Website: bh-photo
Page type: gifting
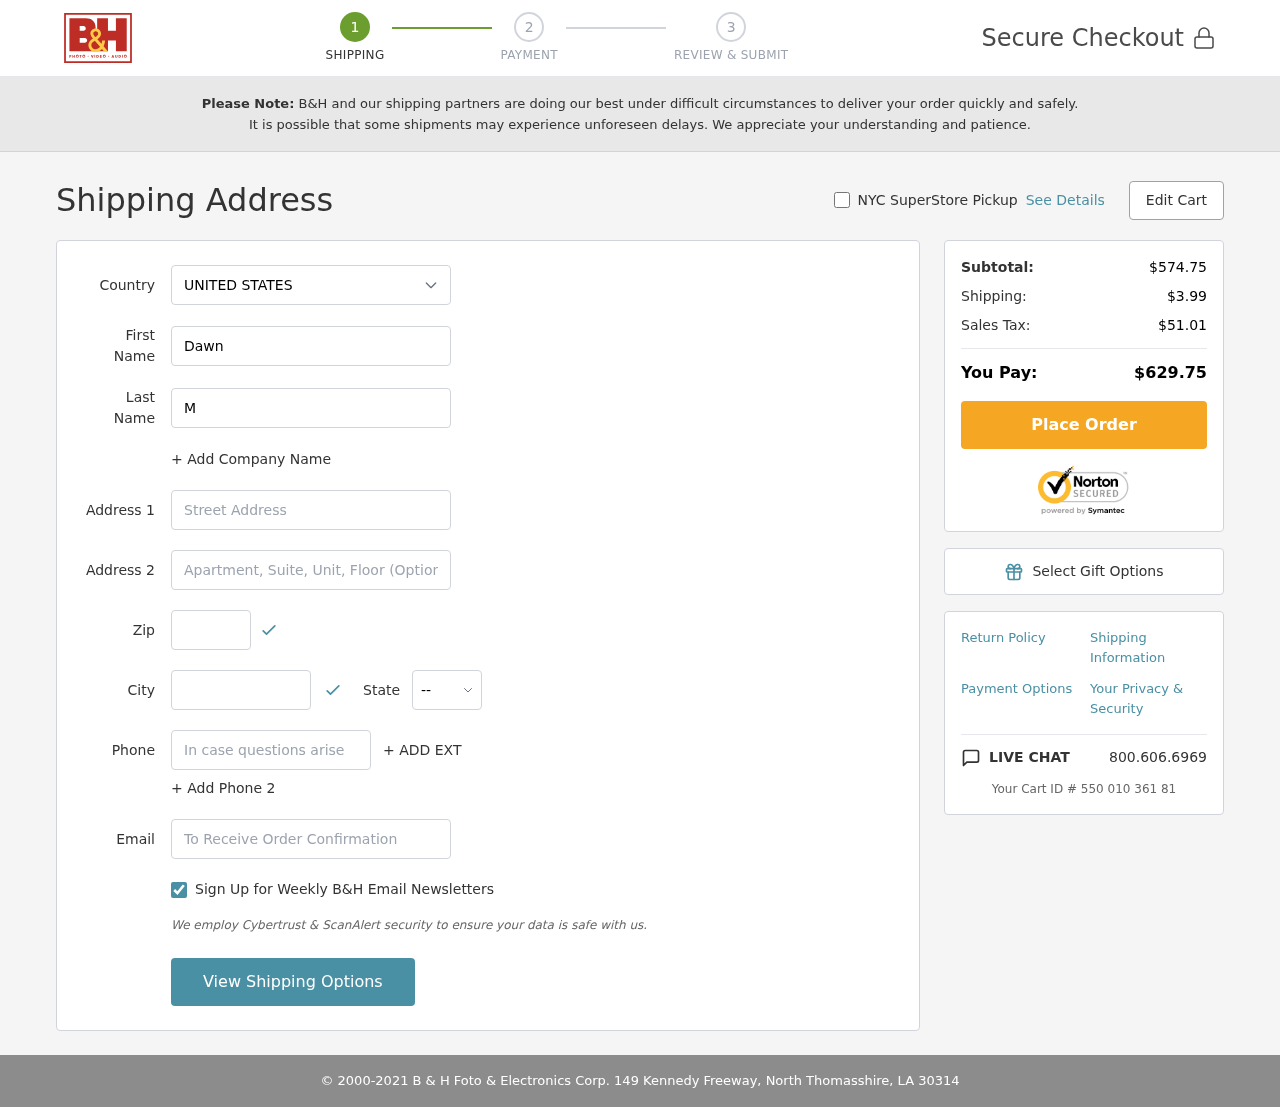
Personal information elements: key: PII_CITY
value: North Thomasshire
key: PII_COUNTRY
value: United States
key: PII_EMAIL
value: dawnmeza@gmail.com
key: PII_FIRSTNAME
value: Dawn
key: PII_LASTNAME
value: Meza
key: PII_PHONE
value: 4666534084
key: PII_POSTCODE
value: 30314
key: PII_STATE_ABBR
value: LA
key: PII_STREET
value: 149 Kennedy Freeway
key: PII_STREET2
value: Suite 735
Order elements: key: ORDER_SUBTOTAL
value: $574.75
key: ORDER_SHIPPING_COST
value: $3.99
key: ORDER_TAX
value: $51.01
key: ORDER_TOTAL
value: $629.75
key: ORDER_ID
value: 550 010 361 81